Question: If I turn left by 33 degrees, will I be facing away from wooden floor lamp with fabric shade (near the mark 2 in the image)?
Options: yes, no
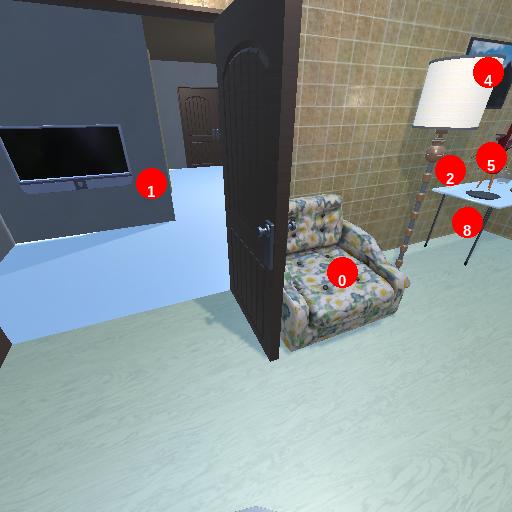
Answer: yes